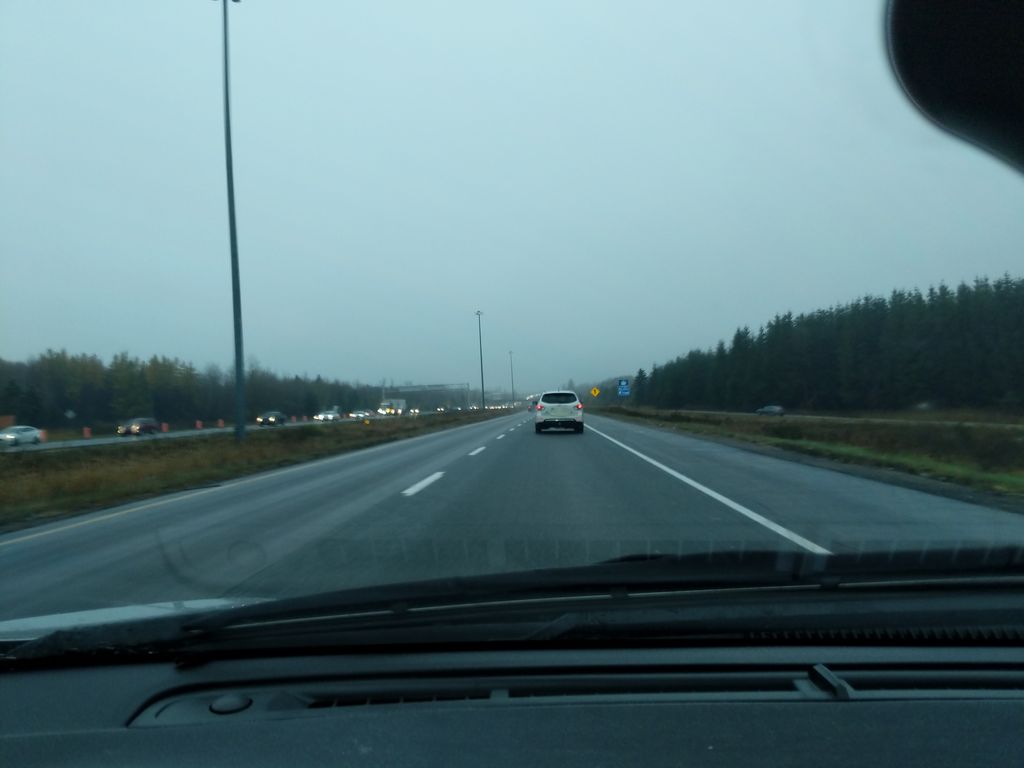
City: quebec_city